Question: This is my SQL Query
'''
SELECT m.Bldg,
SUM(e.TotCost * SWITCH(e.Utility='E', 1, true, 0)) AS ECost,
SUM(g.TotCost * SWITCH(e.Utility='G', 1, true, 0)) AS GCost,
SUM(h.TotCost * SWITCH(e.Utility='H', 1, true, 0)) AS HCost,
SUM(c.TotCost * SWITCH(e.Utility='C', 1, true, 0)) AS CCost,
SUM(w.TotCost * SWITCH(e.Utility='W', 1, true, 0)) AS WCost,
SUM(s.TotCost * SWITCH(e.Utility='S', 1, true, 0)) AS SCost
FROM tblBldgMeters m
LEFT JOIN qryMtrHistory e ON m.EMeter=e.Meter
LEFT JOIN qryMtrHistory g ON m.GMeter=g.Meter
LEFT JOIN qryMtrHistory h ON m.HMeter=h.Meter
LEFT JOIN qryMtrHistory c ON m.CMeter=C.Meter
LEFT JOIN qryMtrHistory w ON m.WMeter=W.Meter
LEFT JOIN qryMtrHistory s ON m.SMeter=S.Meter
GROUP BY m.Bldg
'''
I am getting this error message:
When I get out of the message, this part is highlighted "UM(e." from the very first line of the query. I think the error is that I need more parentheses around the LEFT JOINS, but I'm not sure how to format them. If anyone can help, I would appreciate it. I'm assuming Access is throwing me an error about me trying something that is legal in SQL but not in access, but I'm not sure how to fix it. Thank you!
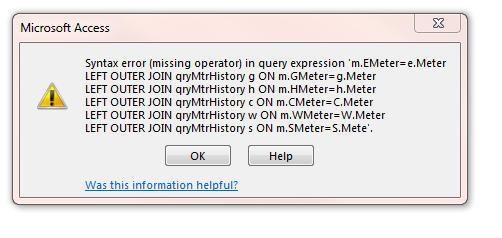
Answer: Try this(), using parenthesis :
'''
SELECT m.Bldg,
SUM(e.TotCost * SWITCH(e.Utility='E', 1, true, 0)) AS ECost,
SUM(g.TotCost * SWITCH(e.Utility='G', 1, true, 0)) AS GCost,
SUM(h.TotCost * SWITCH(e.Utility='H', 1, true, 0)) AS HCost,
SUM(c.TotCost * SWITCH(e.Utility='C', 1, true, 0)) AS CCost,
SUM(w.TotCost * SWITCH(e.Utility='W', 1, true, 0)) AS WCost,
SUM(s.TotCost * SWITCH(e.Utility='S', 1, true, 0)) AS SCost
FROM
((((
(tblBldgMeters m LEFT JOIN qryMtrHistory e ON (m.EMeter=e.Meter) )
LEFT JOIN qryMtrHistory g ON (m.GMeter=g.Meter)
)
LEFT JOIN qryMtrHistory h ON (m.HMeter=h.Meter)
)
LEFT JOIN qryMtrHistory c ON (m.CMeter=C.Meter)
)
LEFT JOIN qryMtrHistory w ON (m.WMeter=W.Meter)
)
LEFT JOIN qryMtrHistory s ON (m.SMeter=S.Meter)
GROUP BY m.Bldg ;
'''
The Simple Query Wizard adds an extra set of parentheses in the join expression of the SQL statement that it creates for the query.
The error occurs if your query meets both of the following conditions:
If your query is based on two or more tables. OR
If two of the tables contain a relationship or join based on a three-field primary key.
: <URL>